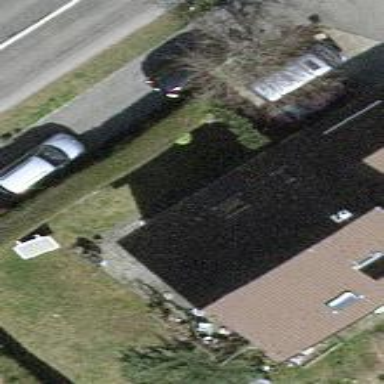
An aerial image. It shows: Simple house.